Field crop: maize
Growth stage: 2
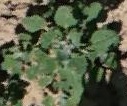
Species: chenopodium